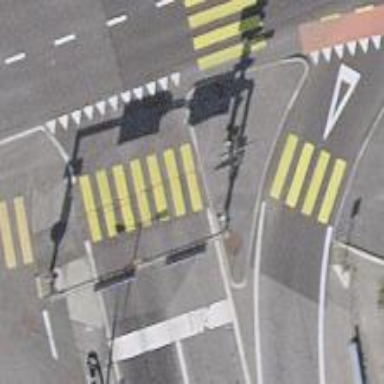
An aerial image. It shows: Crossing with traffic signals.